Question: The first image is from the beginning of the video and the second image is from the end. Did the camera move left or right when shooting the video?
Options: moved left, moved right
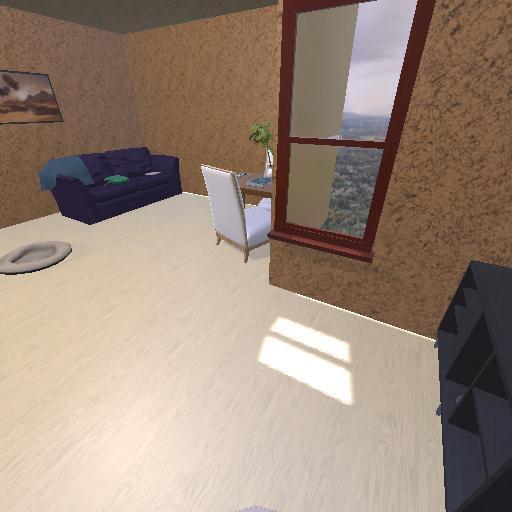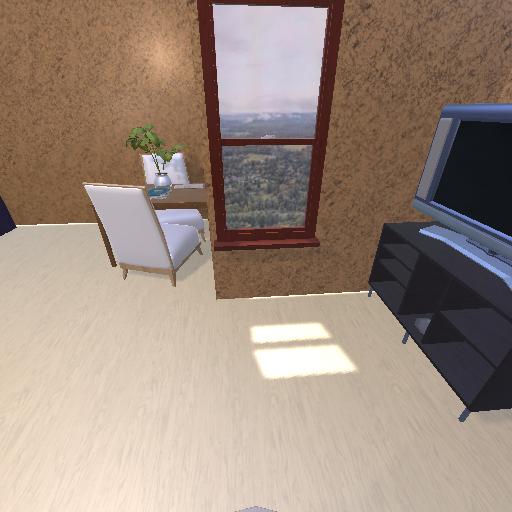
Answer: moved left